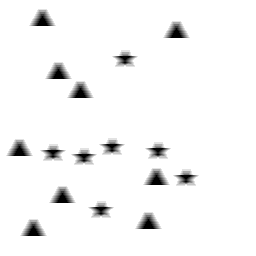
Squares: 0
Triangles: 9
Stars: 7
Total shapes: 16